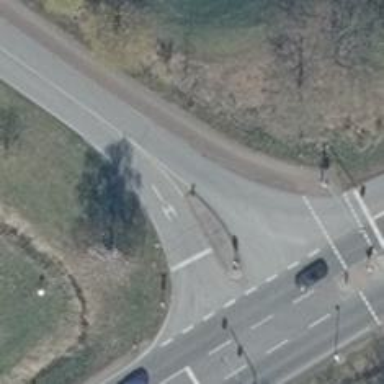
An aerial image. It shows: Residential road with asphalt surface and traffic calming island.